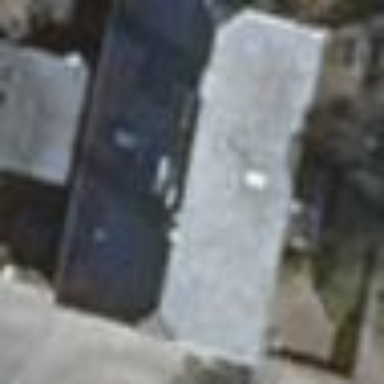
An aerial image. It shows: House with multiple parts.